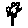
Label: flower